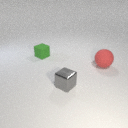
small green rubber cube to the left of small gray metal cube